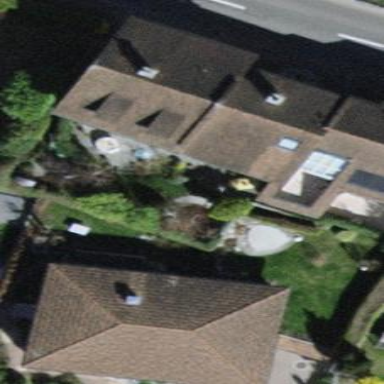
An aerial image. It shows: Terrace building with gabled roof.